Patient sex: F
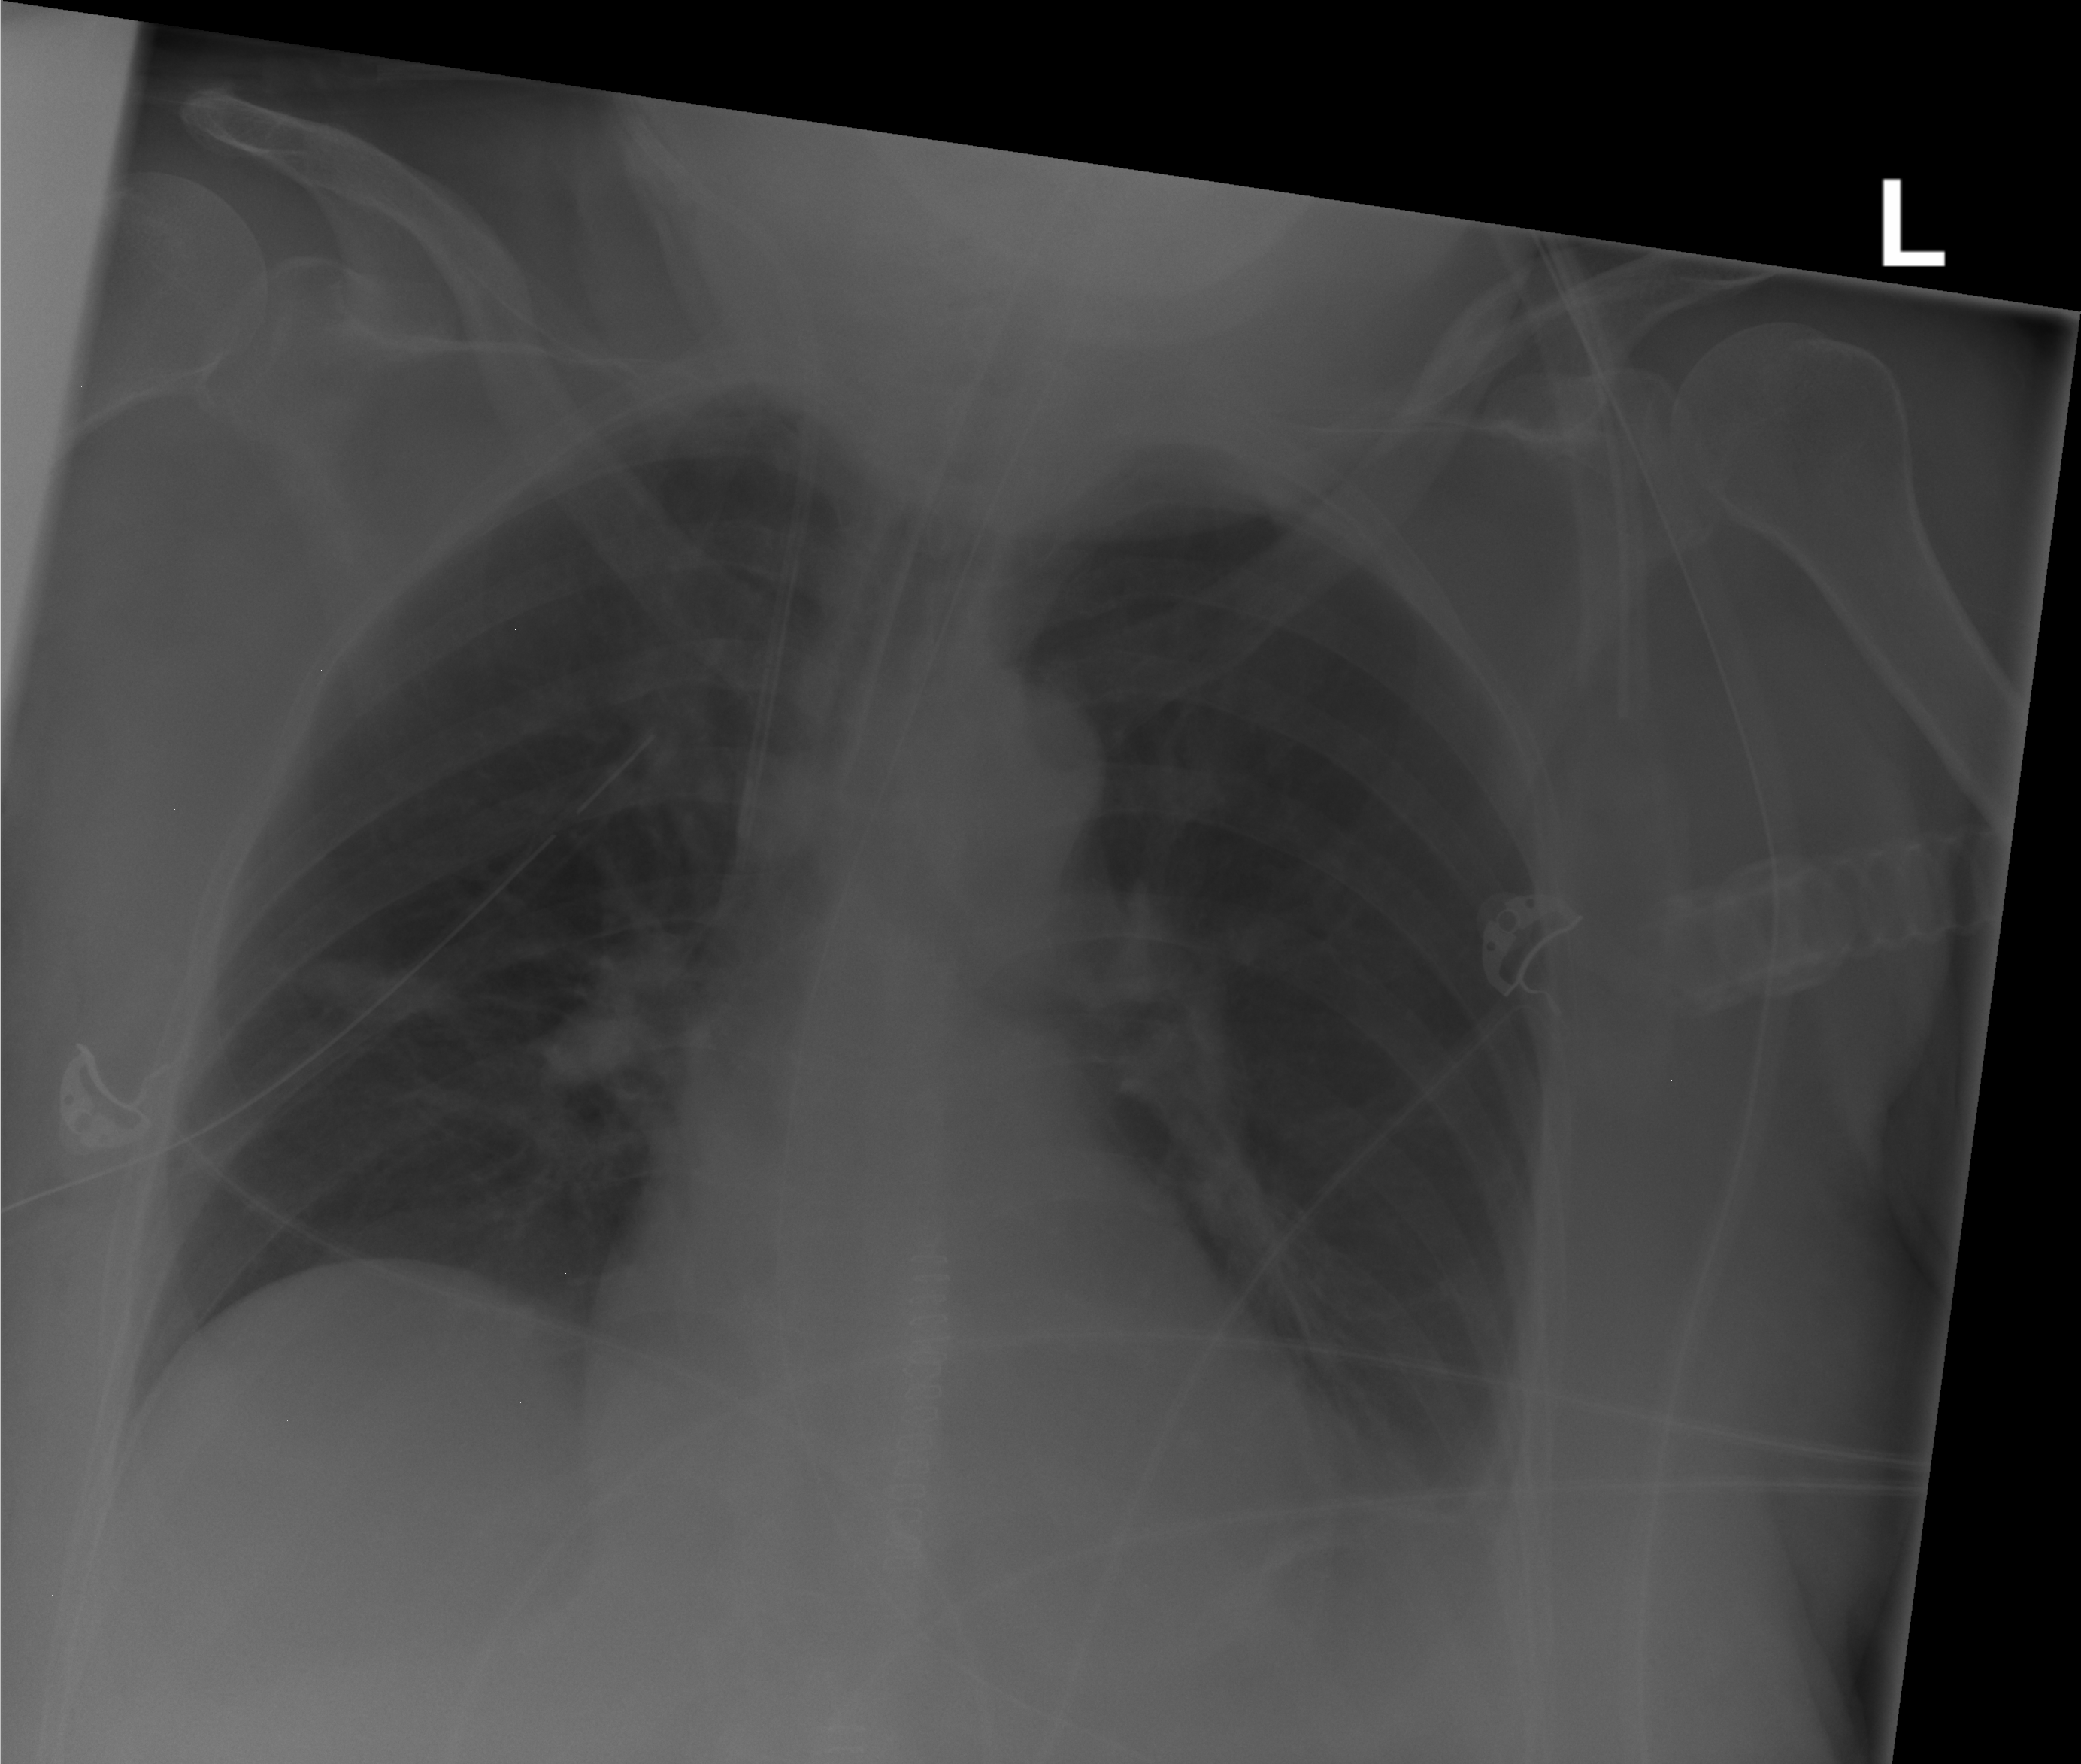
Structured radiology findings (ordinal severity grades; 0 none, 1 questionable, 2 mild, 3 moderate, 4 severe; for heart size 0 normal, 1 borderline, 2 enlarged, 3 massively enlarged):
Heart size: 0
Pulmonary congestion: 0
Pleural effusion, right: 0
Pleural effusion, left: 2
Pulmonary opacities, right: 0
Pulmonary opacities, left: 0
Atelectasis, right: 0
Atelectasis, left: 2